Question: I have a mysql database that contains tagging information, and some of the tag pairs, 'relation_id' and 'tag_id' are duplicates. Ignoring the other fields, is it possible to select (and eventually delete) rows whose pairs of these fields are redundant?
For example, I have this table:

and the second row is a duplicate, since it has the same values for 'relation_id' and 'tag_id' as the previous entry. The third row is fine. The fifth row is a duplicate, and the seventh, eighth, etc.
What's the mySQL syntax for selecting these kinds of duplicates?
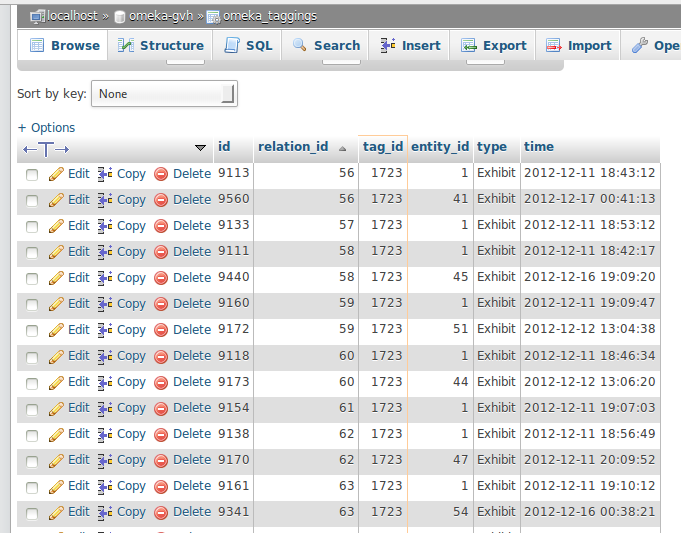
Answer: To prevent mysql to store a combination more then once,
you can use UNIQUE like:
'''
ALTER TABLE omeka_taggins ADD UNIQUE(relation_id, tag_id)
'''
should prevent adding duplicates to the table,
if you try to do that when there already is duplicates,
you get warnings,
but you can ignore that warning with:
'''
ALTER IGNORE TABLE omeka_taggins ADD UNIQUE(relation_id, tag_id)
'''
please backup the table before playing with the ignore keyword,
as its ignore a lot of good warnings